Field crop: tomato
Growth stage: 1
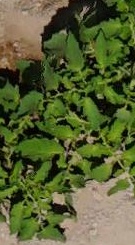
Species: tomato